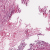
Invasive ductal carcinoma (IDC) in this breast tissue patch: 1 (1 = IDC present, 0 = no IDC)